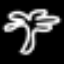
Label: palm tree